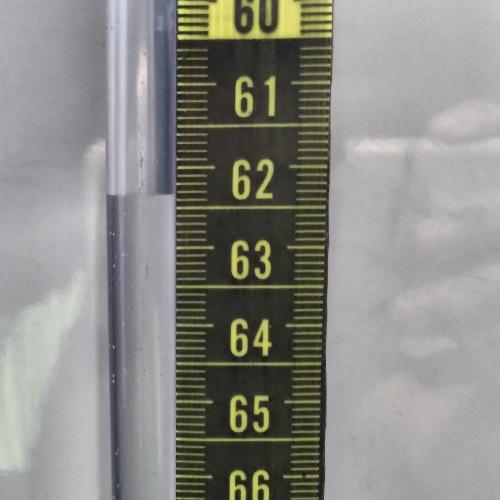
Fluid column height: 62.3 cm